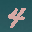
Label: 4